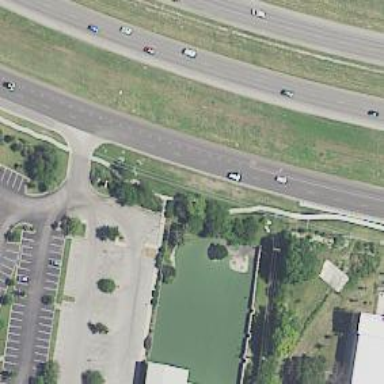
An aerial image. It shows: Secondary road with asphalt surface and frontage road.